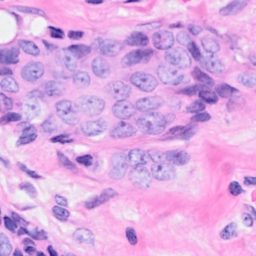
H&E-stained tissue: Breast